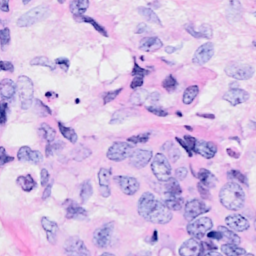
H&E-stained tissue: Breast